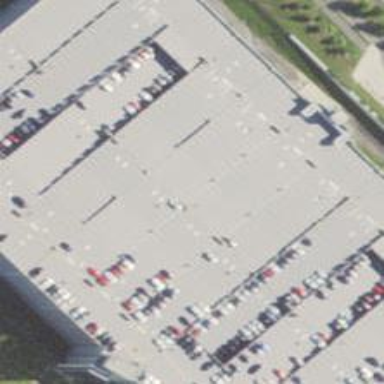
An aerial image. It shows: Multi-storey parking building.